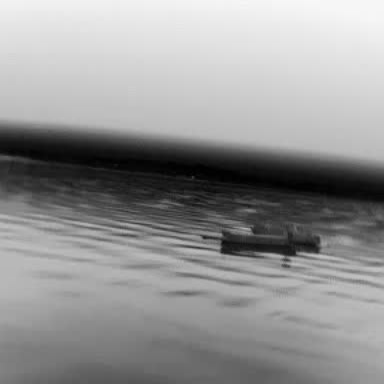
There are two objects shown in the infrared image, including a liner, and a container_ship.